Question: This is a followup to a previous post of mine where the main questions I had centered around FullCalendar. Now, I have narrowed the suspects down to a problem between my main page and the PHP page that fetches data.
The "events.php" page returns data just fine when I run it by itself, so there's no problem internal to the page. All the problems with the JSON have been worked out, so the data being returned is OK (I just pasted it into the "events" line. Also, when in Chrome, and I click on the error then the "response" tab in the error panel (F12), it says "The Request has no response data available". Just manually copy the query string into a URL and paste it into Chrome address bar, the PHP file returns data just fine.
So, here are three parts: my main page, the PHP, and a screenshot of Chrome. ANY insight as to how I can fix this? Pleeeeease... :)
-- HERE'S the resolution. Unlike the code that I got from (<URL>...
'''
<!DOCTYPE html>
<html>
<head>
<link href='fullcalendar/fullcalendar.css' rel='stylesheet' />
<script src="//code.jquery.com/jquery-1.10.2.min.js"></script>
<script src="//code.jquery.com/ui/1.10.4/jquery-ui.js"></script>
<script src='fullcalendar/fullcalendar.min.js'></script>
<script>
$(document).ready(function() {
var date = new Date();
var d = date.getDate();
var m = date.getMonth();
var y = date.getFullYear();
var calendar =
$('#calendar').fullCalendar({
editable: true,
header: {
left: 'prev,next today',
center: 'title',
right: 'month,agendaWeek,agendaDay'
},
eventSources: [
{
url: 'http://localhost:8888/tpsdb/fulcalendar/events.php',
type: 'GET',
data: {},
error: function () {
alert('There was an error while fetching events!');
}
}
],
// Convert the allDay from string to boolean
eventRender: function(event, element, view) {
if (event.allDay === 'true') {
event.allDay = true;
} else {
event.allDay = false;
}
},
selectable: true,
selectHelper: true,
select: function(start, end, allDay) {
var title = prompt('Event Title:');
var url = prompt('Type Event url, if exits:');
if (title) {
var start = $.fullCalendar.formatDate(start, "yyyy-MM-dd HH:mm:ss");
var end = $.fullCalendar.formatDate(end, "yyyy-MM-dd HH:mm:ss");
$.ajax({
url: 'http://localhost:8888/fullcalendar/add_events.php',
data: 'title='+ title+'&start='+ start +'&end='+ end +'&url='+ url ,
type: "POST",
success: function(json) {
alert('Added Successfully');
}
});
calendar.fullCalendar('renderEvent',
{
title: title,
start: start,
end: end,
allDay: allDay
},
true // make the event "stick"
);
}
calendar.fullCalendar('unselect');
},
editable: true,
eventDrop: function(event, delta) {
var start = $.fullCalendar.formatDate(event.start, "yyyy-MM-dd HH:mm:ss");
var end = $.fullCalendar.formatDate(event.end, "yyyy-MM-dd HH:mm:ss");
$.ajax({
url: 'http://localhost:8888/fullcalendar/update_events.php',
data: 'title='+ event.title+'&start='+ start +'&end='+ end +'&id='+ event.id ,
type: "POST",
success: function(json) {
alert("Updated Successfully");
}
});
},
eventResize: function(event) {
var start = $.fullCalendar.formatDate(event.start, "yyyy-MM-dd HH:mm:ss");
var end = $.fullCalendar.formatDate(event.end, "yyyy-MM-dd HH:mm:ss");
$.ajax({
url: 'http://localhost:8888/fullcalendar/update_events.php',
data: 'title='+ event.title+'&start='+ start +'&end='+ end +'&id='+ event.id ,
type: "POST",
success: function(json) {
alert("Updated Successfully");
}
});
}
});
});
</script>
<style>
body {
margin-top: 40px;
text-align: center;
font-size: 14px;
font-family: "Lucida Grande",Helvetica,Arial,Verdana,sans-serif;
}
#calendar {
width: 900px;
margin: 0 auto;
}
</style>
</head>
<body>
<div id='calendar'></div>
</body>
</html>
'''
Now, the PHP page called "events.php"
'''
<?php
// List of events
$json = array();
// Query that retrieves events
$requete = "SELECT * FROM evenement ORDER BY id";
// connection to the database
include ('../includes/functions.php');
// Execute the query
$resultat = $bdd->query($requete) or die(print_r($bdd->errorInfo()));
// sending the encoded result to success page
$tempjson = json_encode($resultat->fetchAll(PDO::FETCH_ASSOC));
$tempjson = str_replace('"false"', 'false', $tempjson);
echo $tempjson;
?>
'''
And finally the screenshot...

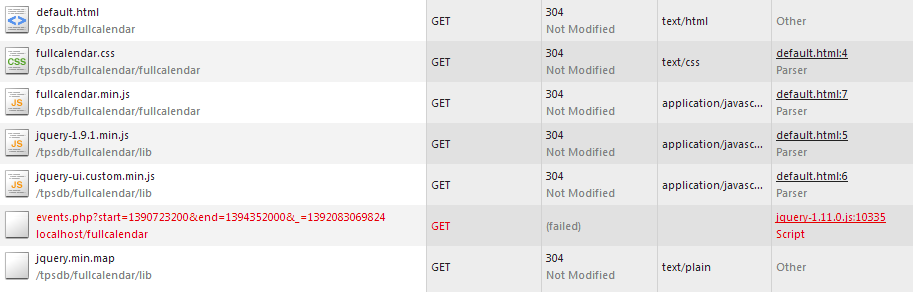
Answer: Try using /fullcalendar/update_events.php only instead of adding the host:port. Looks like you are using different hosts for page and ajax. This will ensure that your code works when publishing on a server.
Also, as Bergi said, fullcalendar/update_events.php is in root or inside tpsdb folder?
if you are using another host, then you might be end up with Cross domain security, you need to add Access-Control-Allow-Origin policy in header on the php file